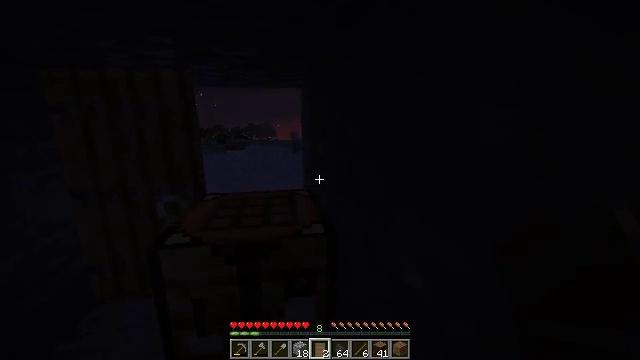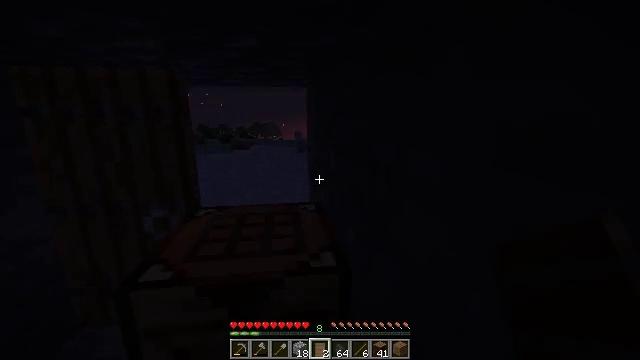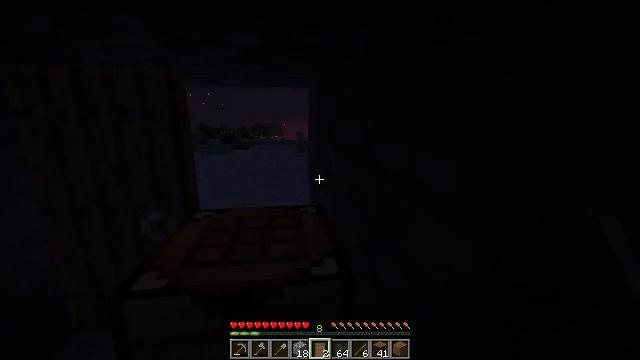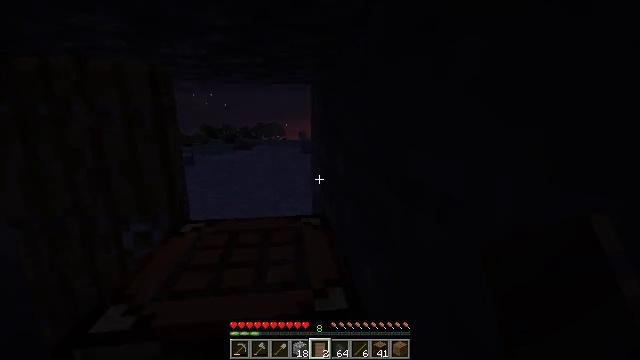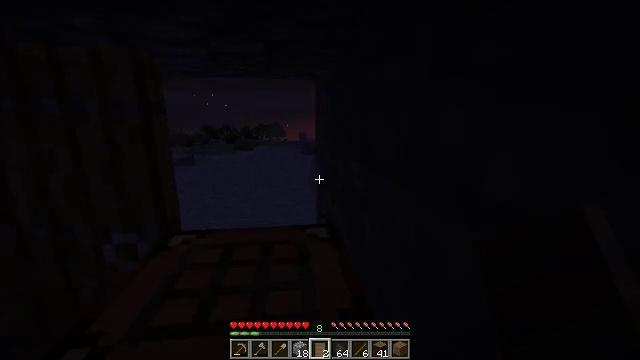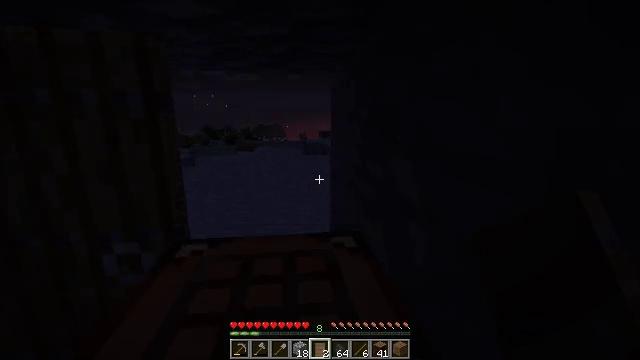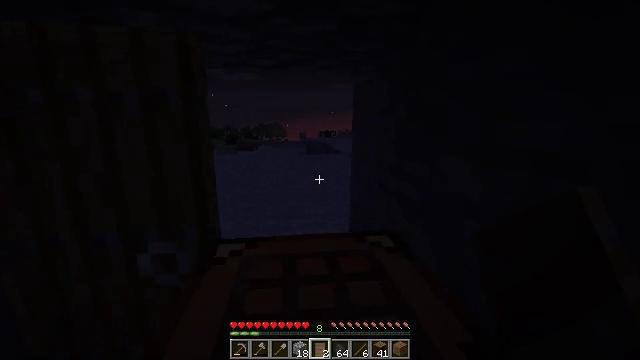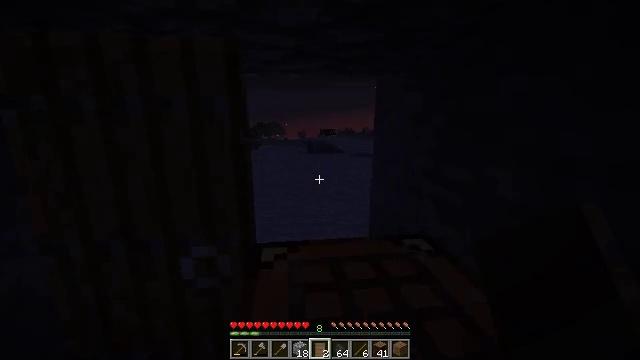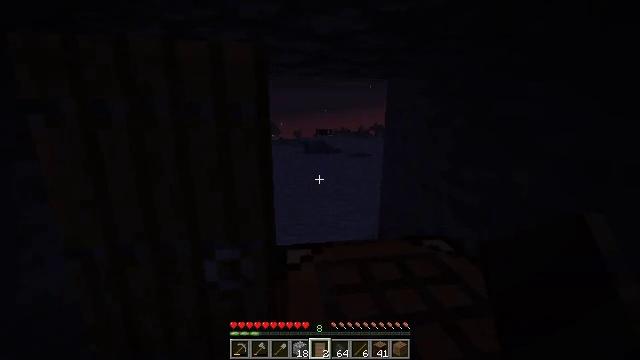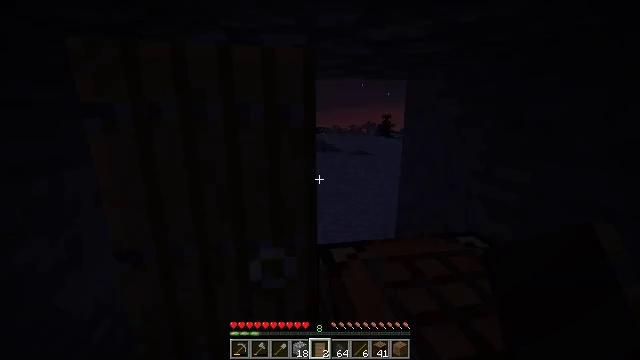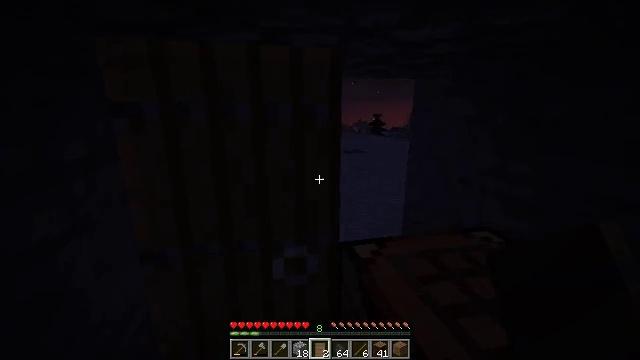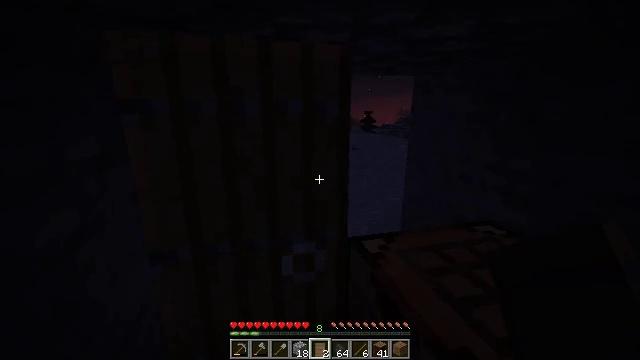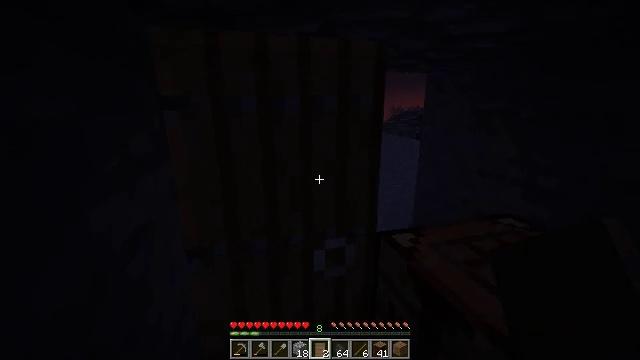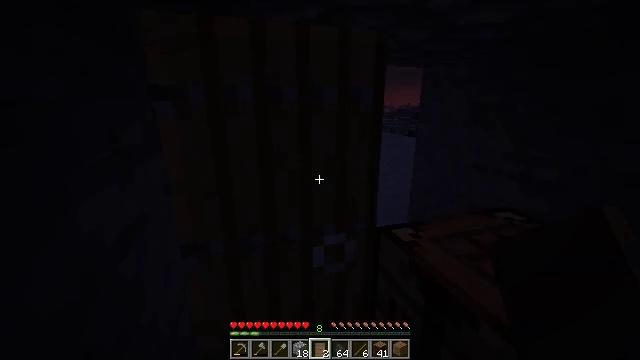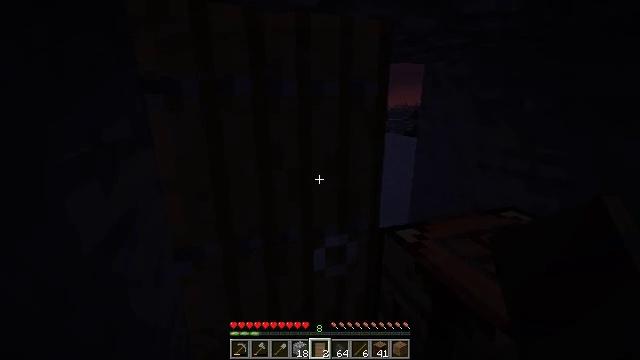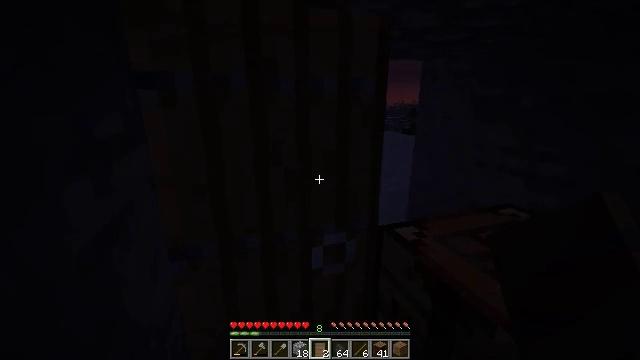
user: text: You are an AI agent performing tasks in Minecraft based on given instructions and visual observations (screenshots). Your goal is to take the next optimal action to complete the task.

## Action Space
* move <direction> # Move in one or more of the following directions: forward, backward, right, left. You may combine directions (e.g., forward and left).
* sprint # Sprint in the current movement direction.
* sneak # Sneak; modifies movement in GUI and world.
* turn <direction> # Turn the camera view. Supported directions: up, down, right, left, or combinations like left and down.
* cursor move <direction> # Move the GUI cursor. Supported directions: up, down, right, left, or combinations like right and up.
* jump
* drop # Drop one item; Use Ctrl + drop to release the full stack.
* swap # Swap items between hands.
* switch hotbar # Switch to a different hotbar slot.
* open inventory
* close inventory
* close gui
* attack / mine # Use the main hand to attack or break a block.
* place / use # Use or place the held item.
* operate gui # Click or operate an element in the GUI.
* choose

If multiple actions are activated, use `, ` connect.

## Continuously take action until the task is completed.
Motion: motion action
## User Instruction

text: Break the spruce door to remove it.
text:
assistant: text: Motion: move forward, turn left
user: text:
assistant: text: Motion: move forward
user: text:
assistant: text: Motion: move forward
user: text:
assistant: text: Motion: move forward and move left
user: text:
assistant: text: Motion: move left
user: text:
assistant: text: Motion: move left
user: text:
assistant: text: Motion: move left
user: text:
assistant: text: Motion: move left, turn right
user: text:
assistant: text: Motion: move left, turn right
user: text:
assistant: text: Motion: move left, turn right
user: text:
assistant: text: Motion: move left, turn right
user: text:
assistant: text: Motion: move left, turn right
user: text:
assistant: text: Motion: move left, turn right
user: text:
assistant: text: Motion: no_op
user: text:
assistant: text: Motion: no_op
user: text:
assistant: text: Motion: no_op
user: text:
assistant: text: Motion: no_op
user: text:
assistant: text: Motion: no_op
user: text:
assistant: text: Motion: no_op
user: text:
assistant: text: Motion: no_op
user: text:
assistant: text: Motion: no_op
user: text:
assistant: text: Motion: no_op
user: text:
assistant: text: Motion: no_op
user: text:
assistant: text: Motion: no_op
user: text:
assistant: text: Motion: no_op
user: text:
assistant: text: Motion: no_op
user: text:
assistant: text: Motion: no_op
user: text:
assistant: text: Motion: no_op
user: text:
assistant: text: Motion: no_op
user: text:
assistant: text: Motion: no_op